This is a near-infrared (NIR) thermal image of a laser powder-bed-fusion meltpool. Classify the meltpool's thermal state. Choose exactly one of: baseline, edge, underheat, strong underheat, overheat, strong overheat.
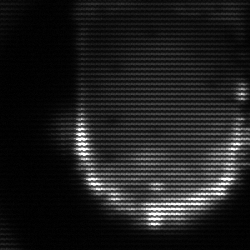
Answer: baseline